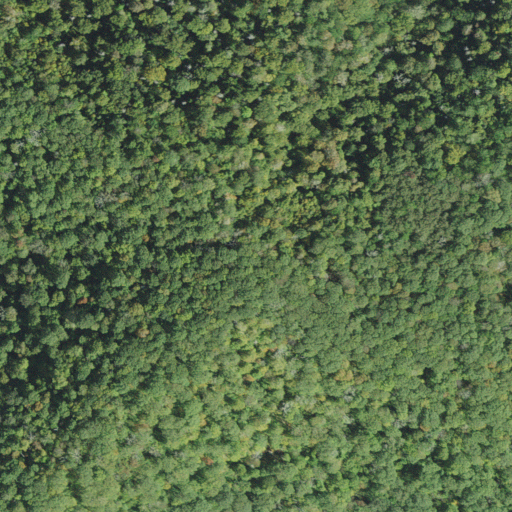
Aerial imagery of mountain in North Carolina named Jerry Bald containing deciduous forest and mixed forest